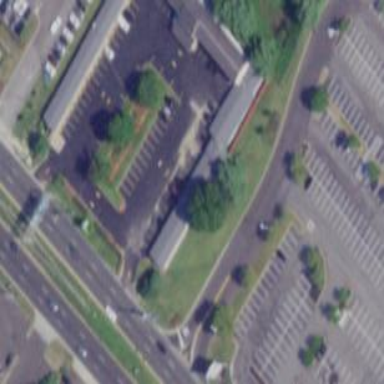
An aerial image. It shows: Building that is motel.